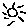
Label: sun